Question: I used <URL> and every time I run my application, a console also appears in the background. How should get rid of this? Please see image:

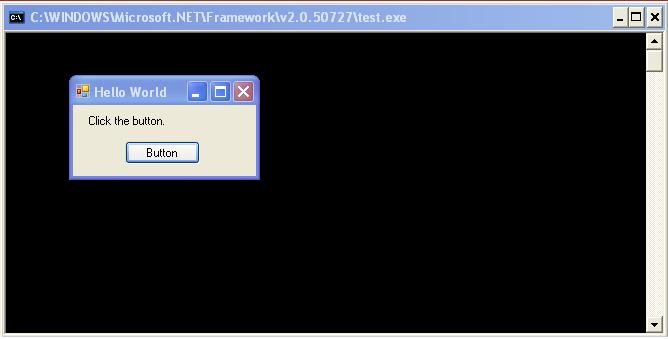
Answer: Use the <URL>, with the value 'winexe':
'''
csc /target:winexe MyCode.cs
'''